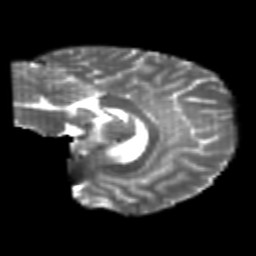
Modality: T2w
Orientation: sagittal
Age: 25
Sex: female
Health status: healthy
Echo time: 0.074 s